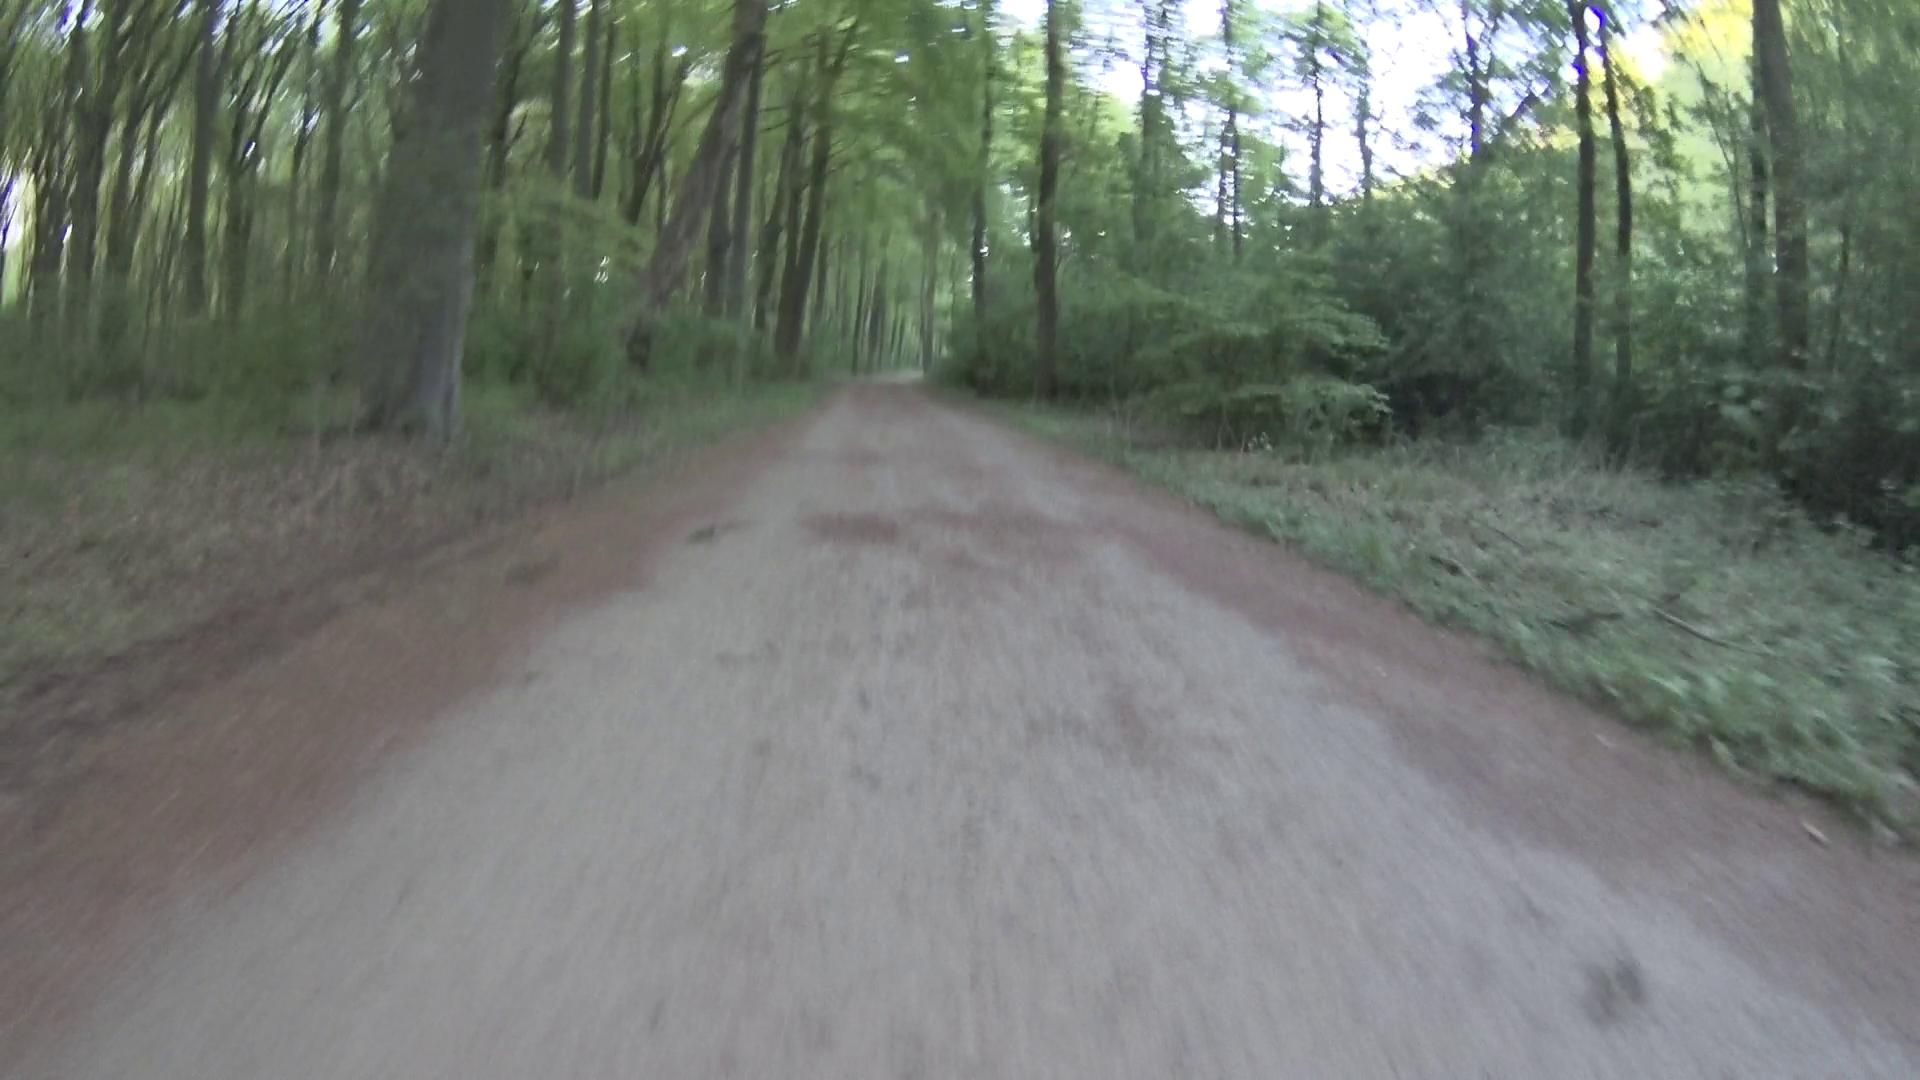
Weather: clear
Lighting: day
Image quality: slightly poor
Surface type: walking surface
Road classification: bridleway
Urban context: urban centre
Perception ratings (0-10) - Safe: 3.21, Lively: 0.88, Beautiful: 4.84, Boring: 6.57, Depressing: 3.27, Wealthy: 2.99